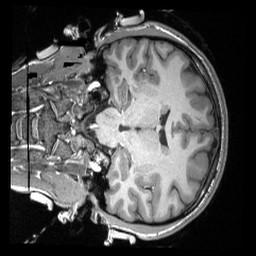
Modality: T1w
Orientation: coronal